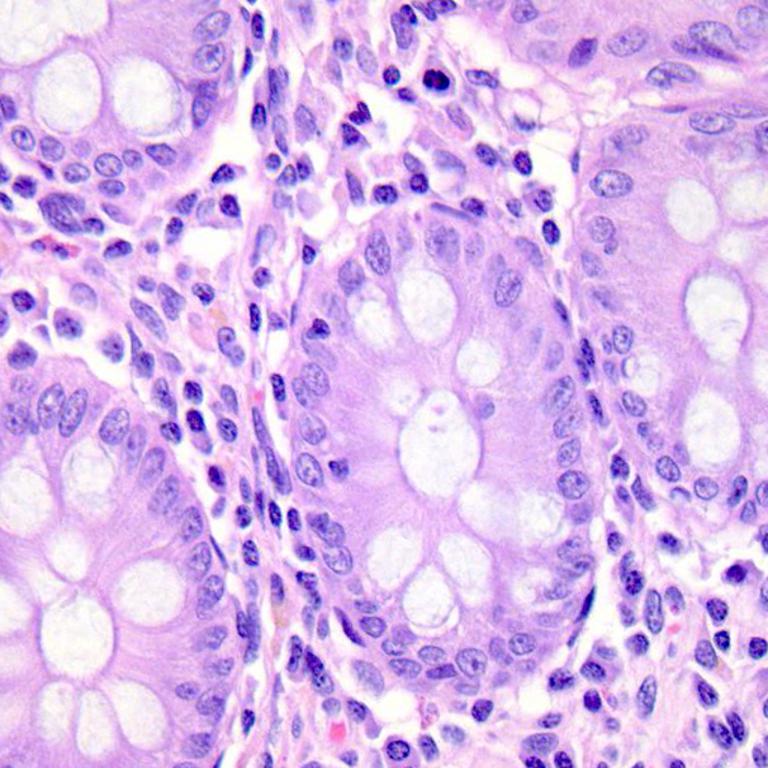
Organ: colon
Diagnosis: benign